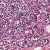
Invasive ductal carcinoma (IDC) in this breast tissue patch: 1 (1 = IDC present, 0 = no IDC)